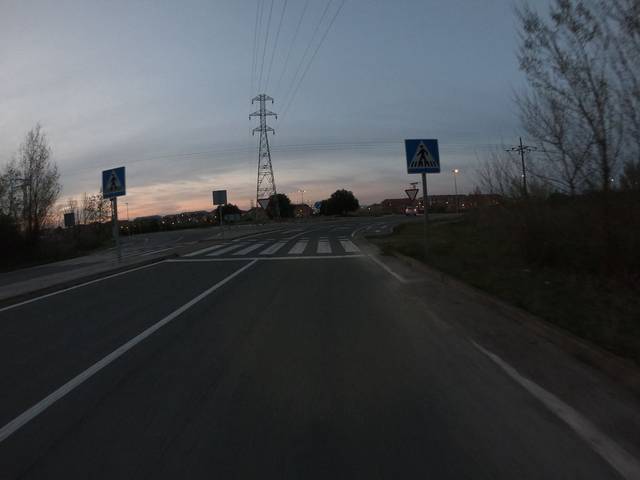
Region: Spain
Coordinates: 42.451, -2.435